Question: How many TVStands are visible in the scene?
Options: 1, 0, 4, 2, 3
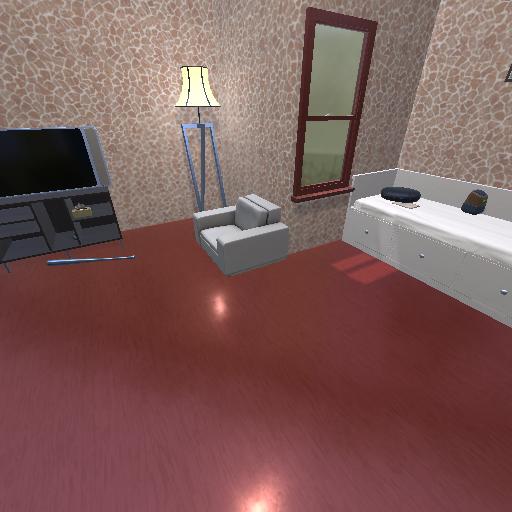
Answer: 1